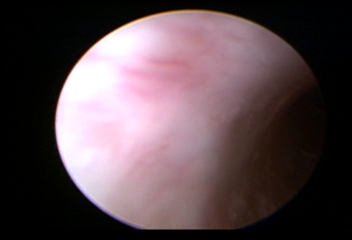
Modality: WLC
Class: Normal mucosa
Bladder cancer association: No